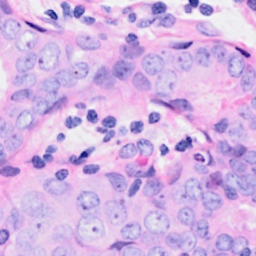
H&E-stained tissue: Breast